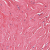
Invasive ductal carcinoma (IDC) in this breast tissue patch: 0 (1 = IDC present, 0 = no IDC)